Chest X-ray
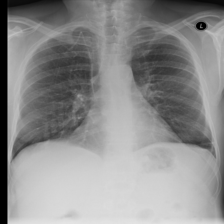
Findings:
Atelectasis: negative
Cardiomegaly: negative
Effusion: negative
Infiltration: positive
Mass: negative
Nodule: negative
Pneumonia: negative
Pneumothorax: negative
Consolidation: negative
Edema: negative
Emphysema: negative
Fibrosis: negative
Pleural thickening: negative
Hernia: negative